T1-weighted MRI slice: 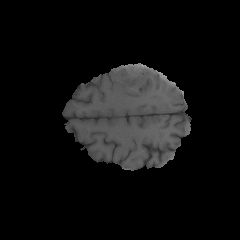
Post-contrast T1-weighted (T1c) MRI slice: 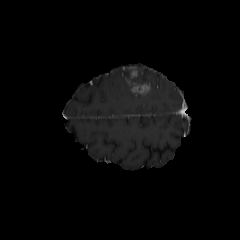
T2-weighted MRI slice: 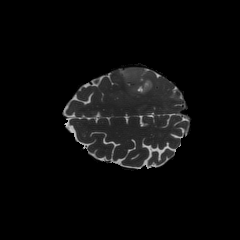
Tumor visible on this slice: yes